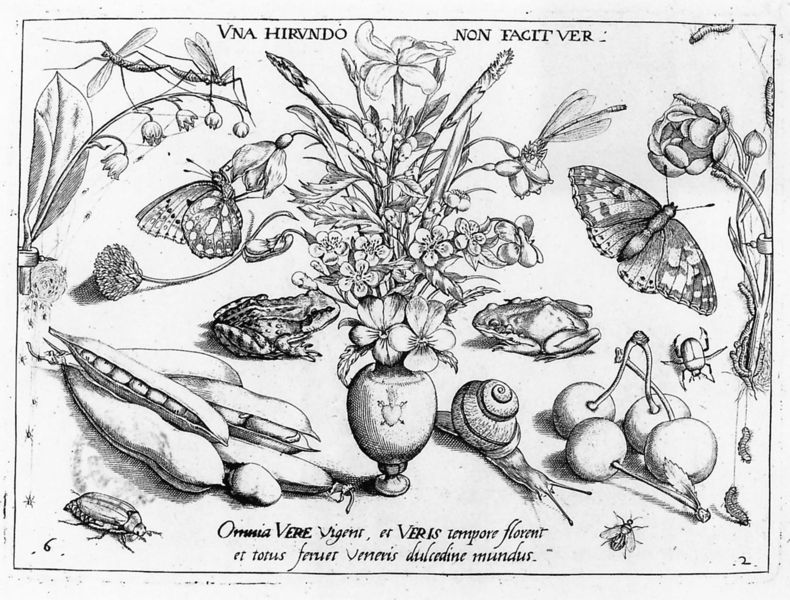
Titel: Blumenvase mit Fröschen, Früchten und kleinen Tieren
Künstler: Jacob Hoefnagel
Institution: München, Staatliche Graphische Sammlung
Schlagwörter: blume, blumen, zeichnung, blüten, obst, tiere, pflanzen, fliegen, gemüse, stilleben, stillleben, vase, fliege, kirschen, fühler, buch, druck, stich, insekten, schmetterling, insekt, libelle, schnecke, käfer, schnekce, kraut, bohnen, erbsen, schoten, raupe, falter, schneeglöckchen, frosch, frösche, wurm, antennen, latein, mücken, würmer, schmitterling, buch tiere